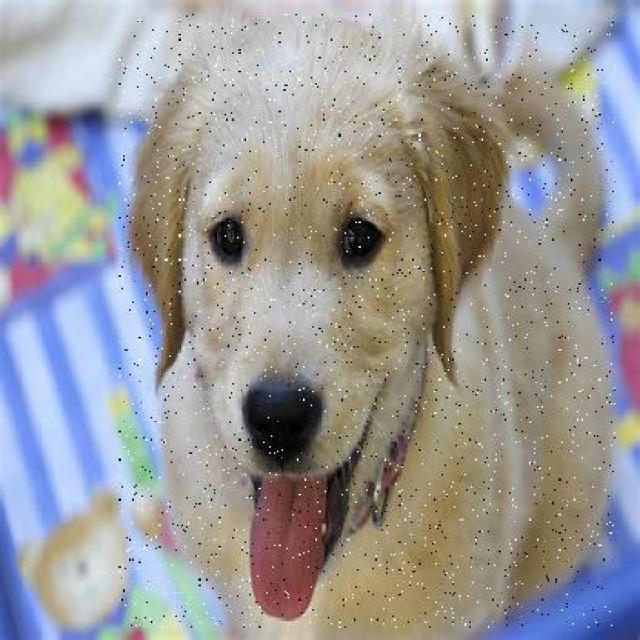
Healthy canine skin — no visible lesions, inflammation, or abnormalities. The skin and coat appear normal.